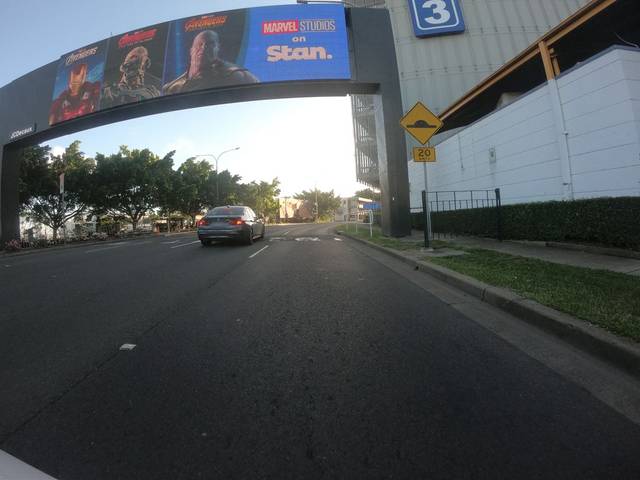
Region: Australia
Coordinates: -33.934, 151.185